Lunar surface albedo tile
Center latitude: 35.306
Center longitude: -29.36
Resolution (meters per pixel, mean): 130.66
Tile area (km^2): 16980.68
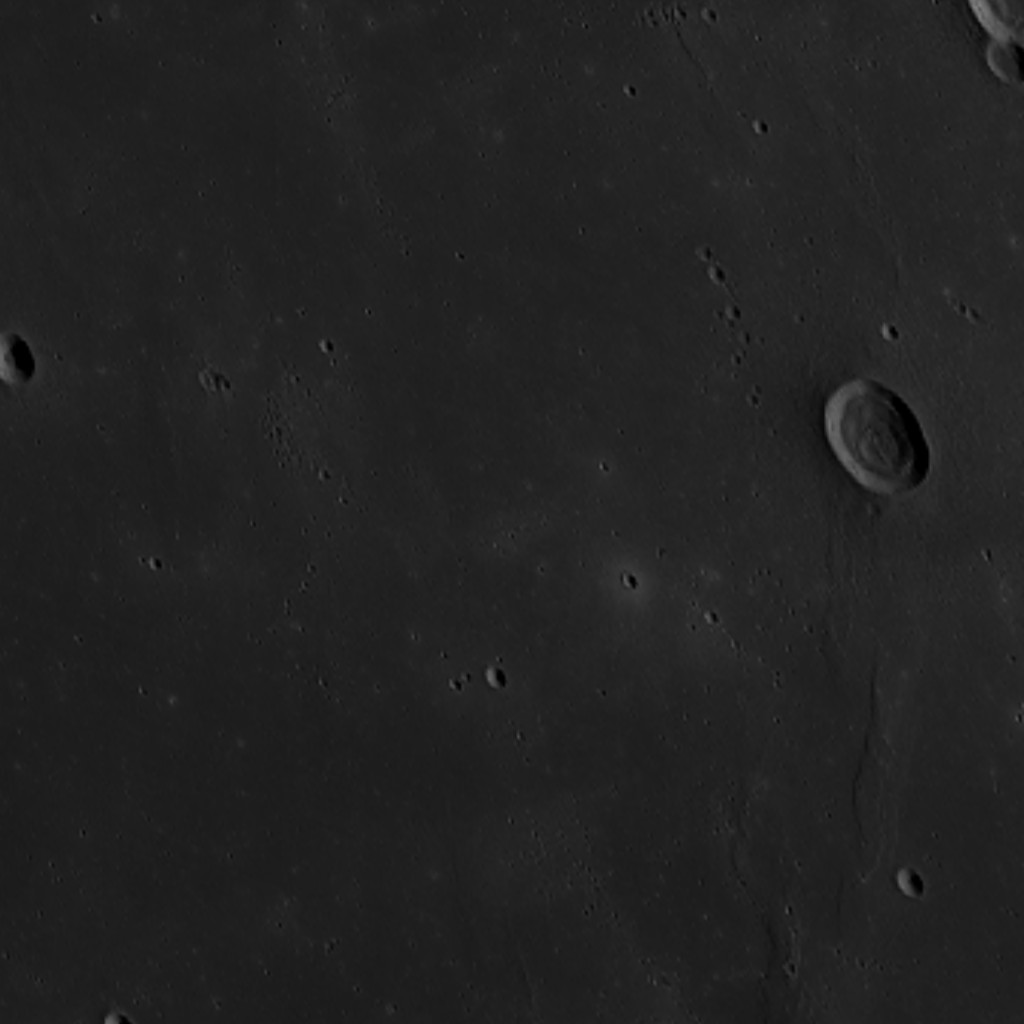